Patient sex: F
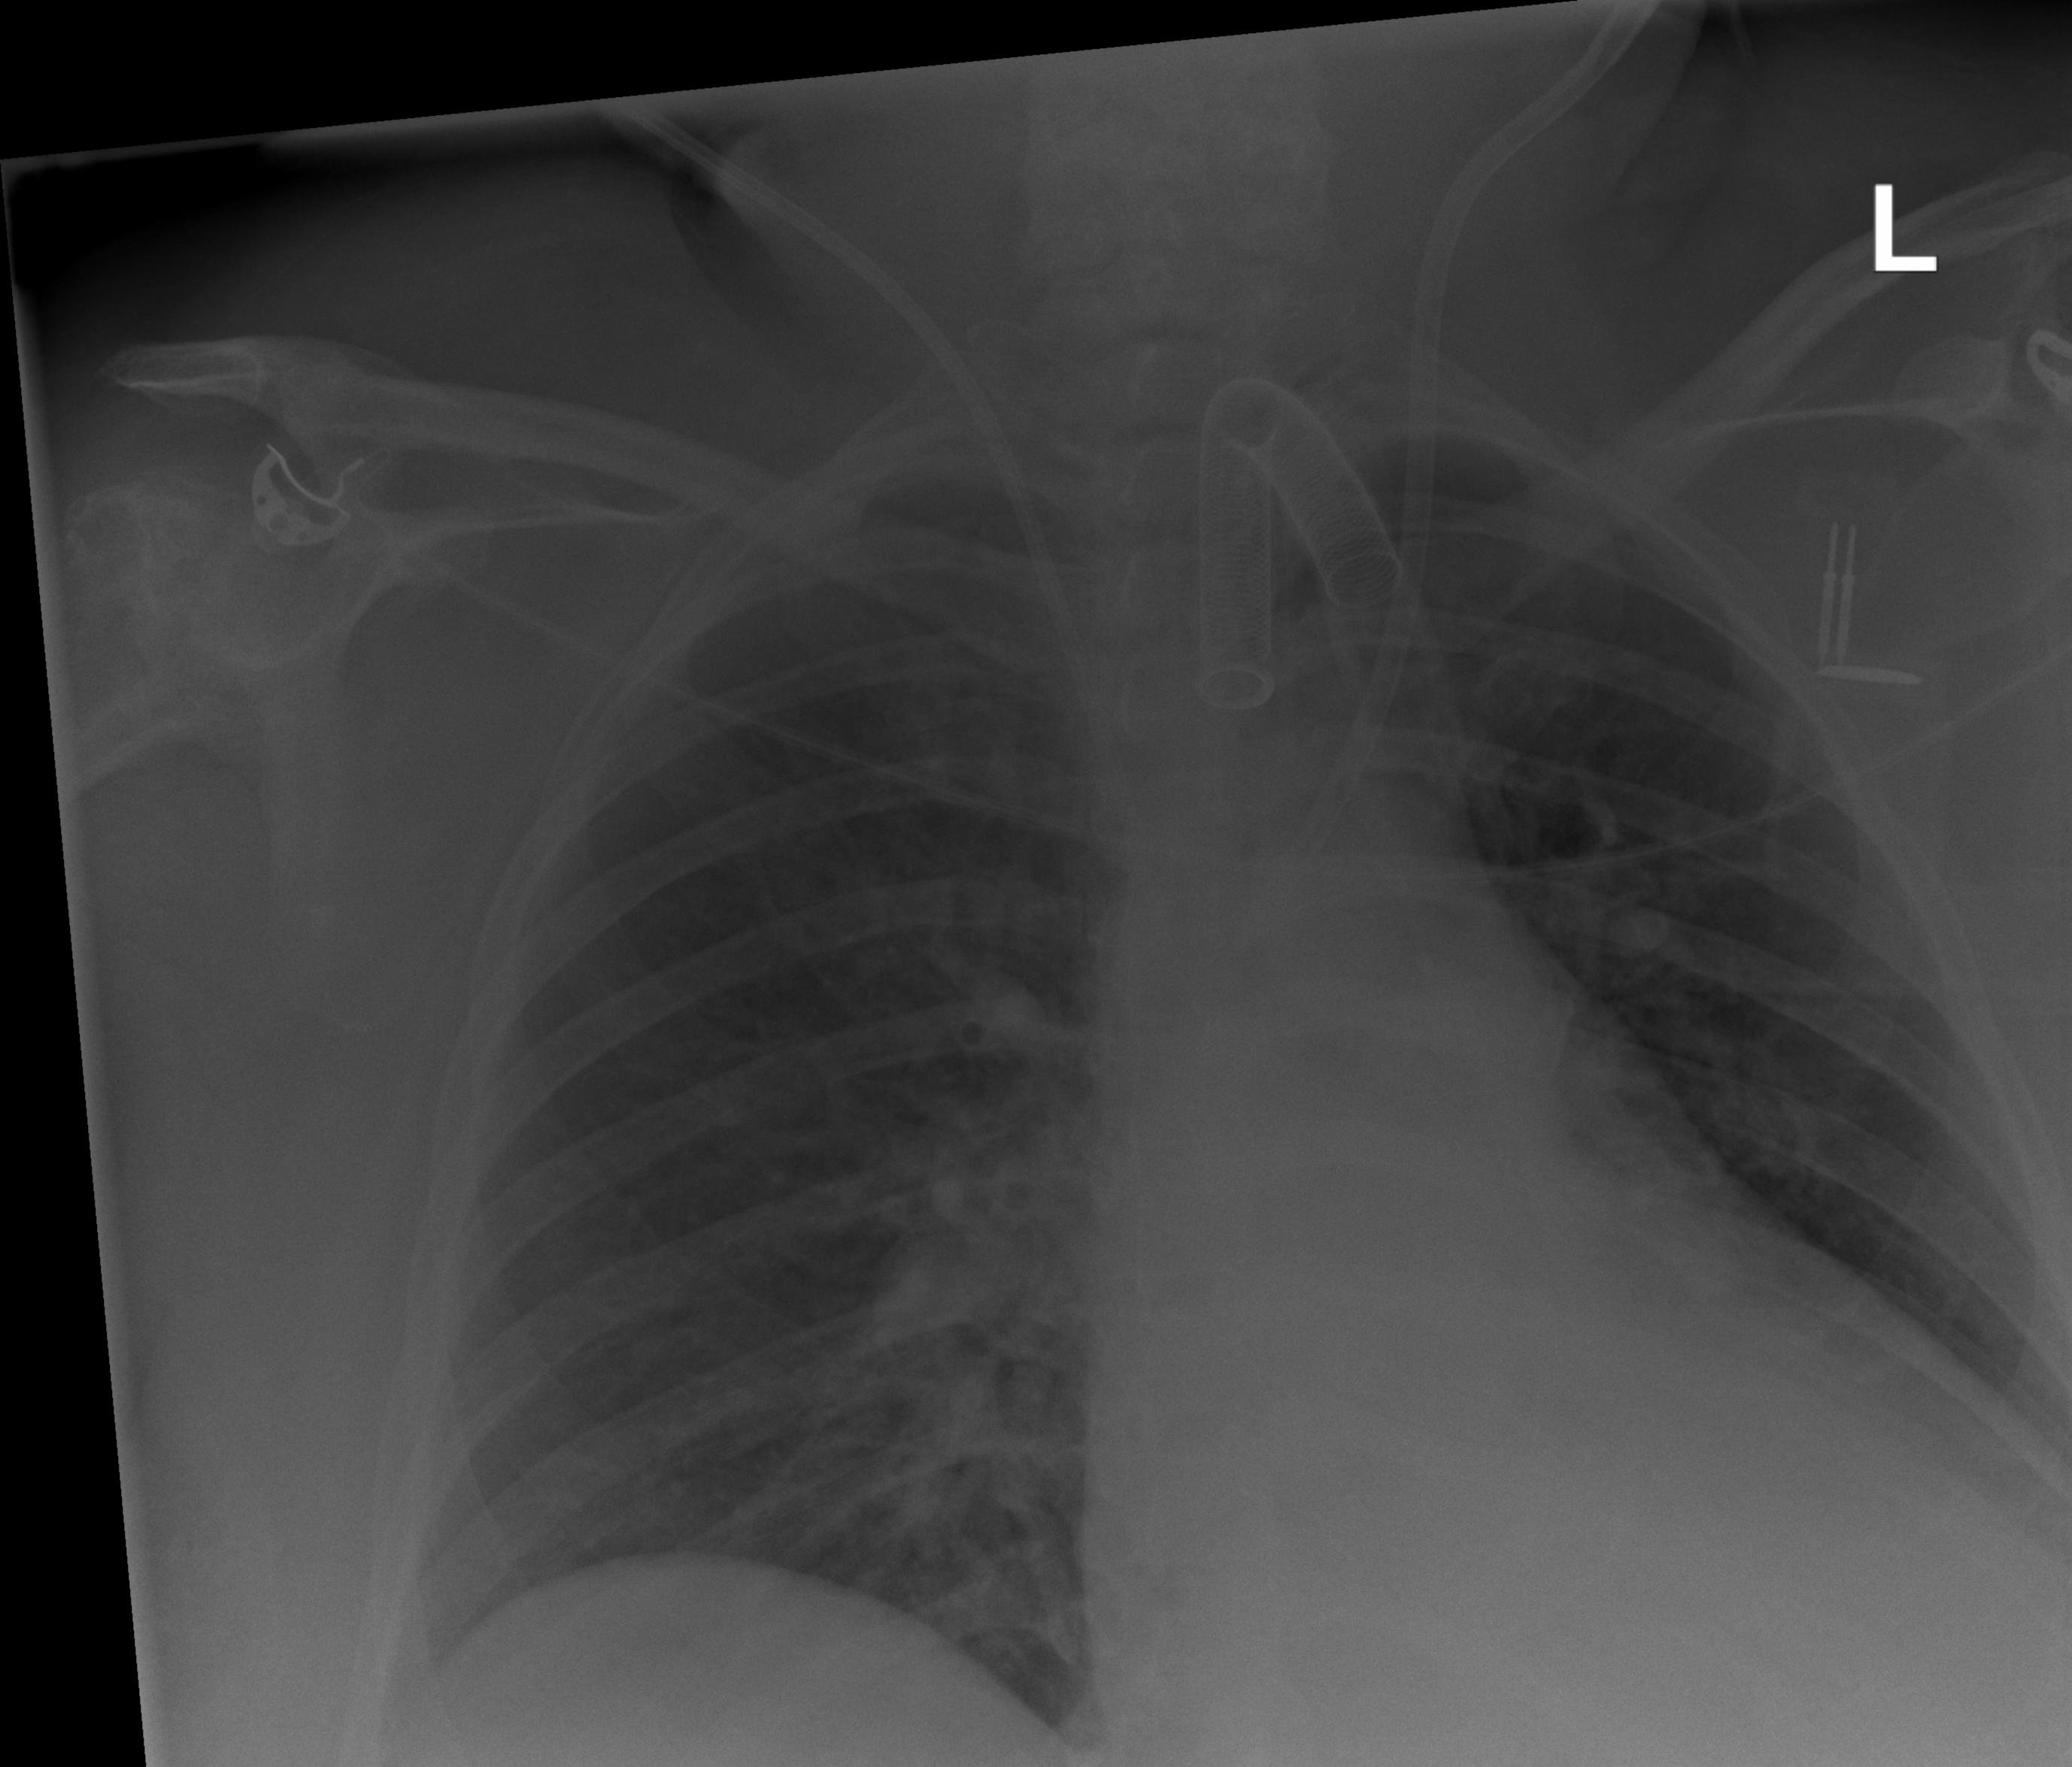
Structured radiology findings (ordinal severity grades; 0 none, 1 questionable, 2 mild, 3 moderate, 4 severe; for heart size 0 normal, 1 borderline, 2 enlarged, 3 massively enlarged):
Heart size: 2
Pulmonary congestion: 0
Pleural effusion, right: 0
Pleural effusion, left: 1
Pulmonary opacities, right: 0
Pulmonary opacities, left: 0
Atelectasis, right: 0
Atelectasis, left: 0